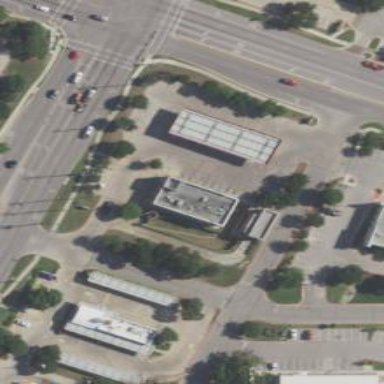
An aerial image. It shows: Convenience shop.